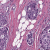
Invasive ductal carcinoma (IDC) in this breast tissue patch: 0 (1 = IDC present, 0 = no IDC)